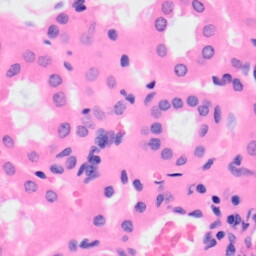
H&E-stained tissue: Kidney